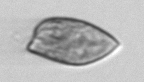
Label: Prorocentrum_dentatum